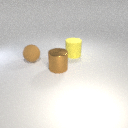
large yellow rubber cylinder behind large brown rubber sphere